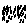
Label: flower